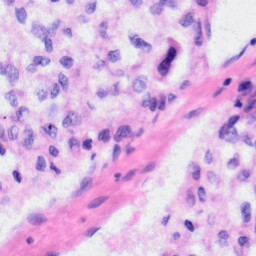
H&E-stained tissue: Liver